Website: apple-inc
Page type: payment
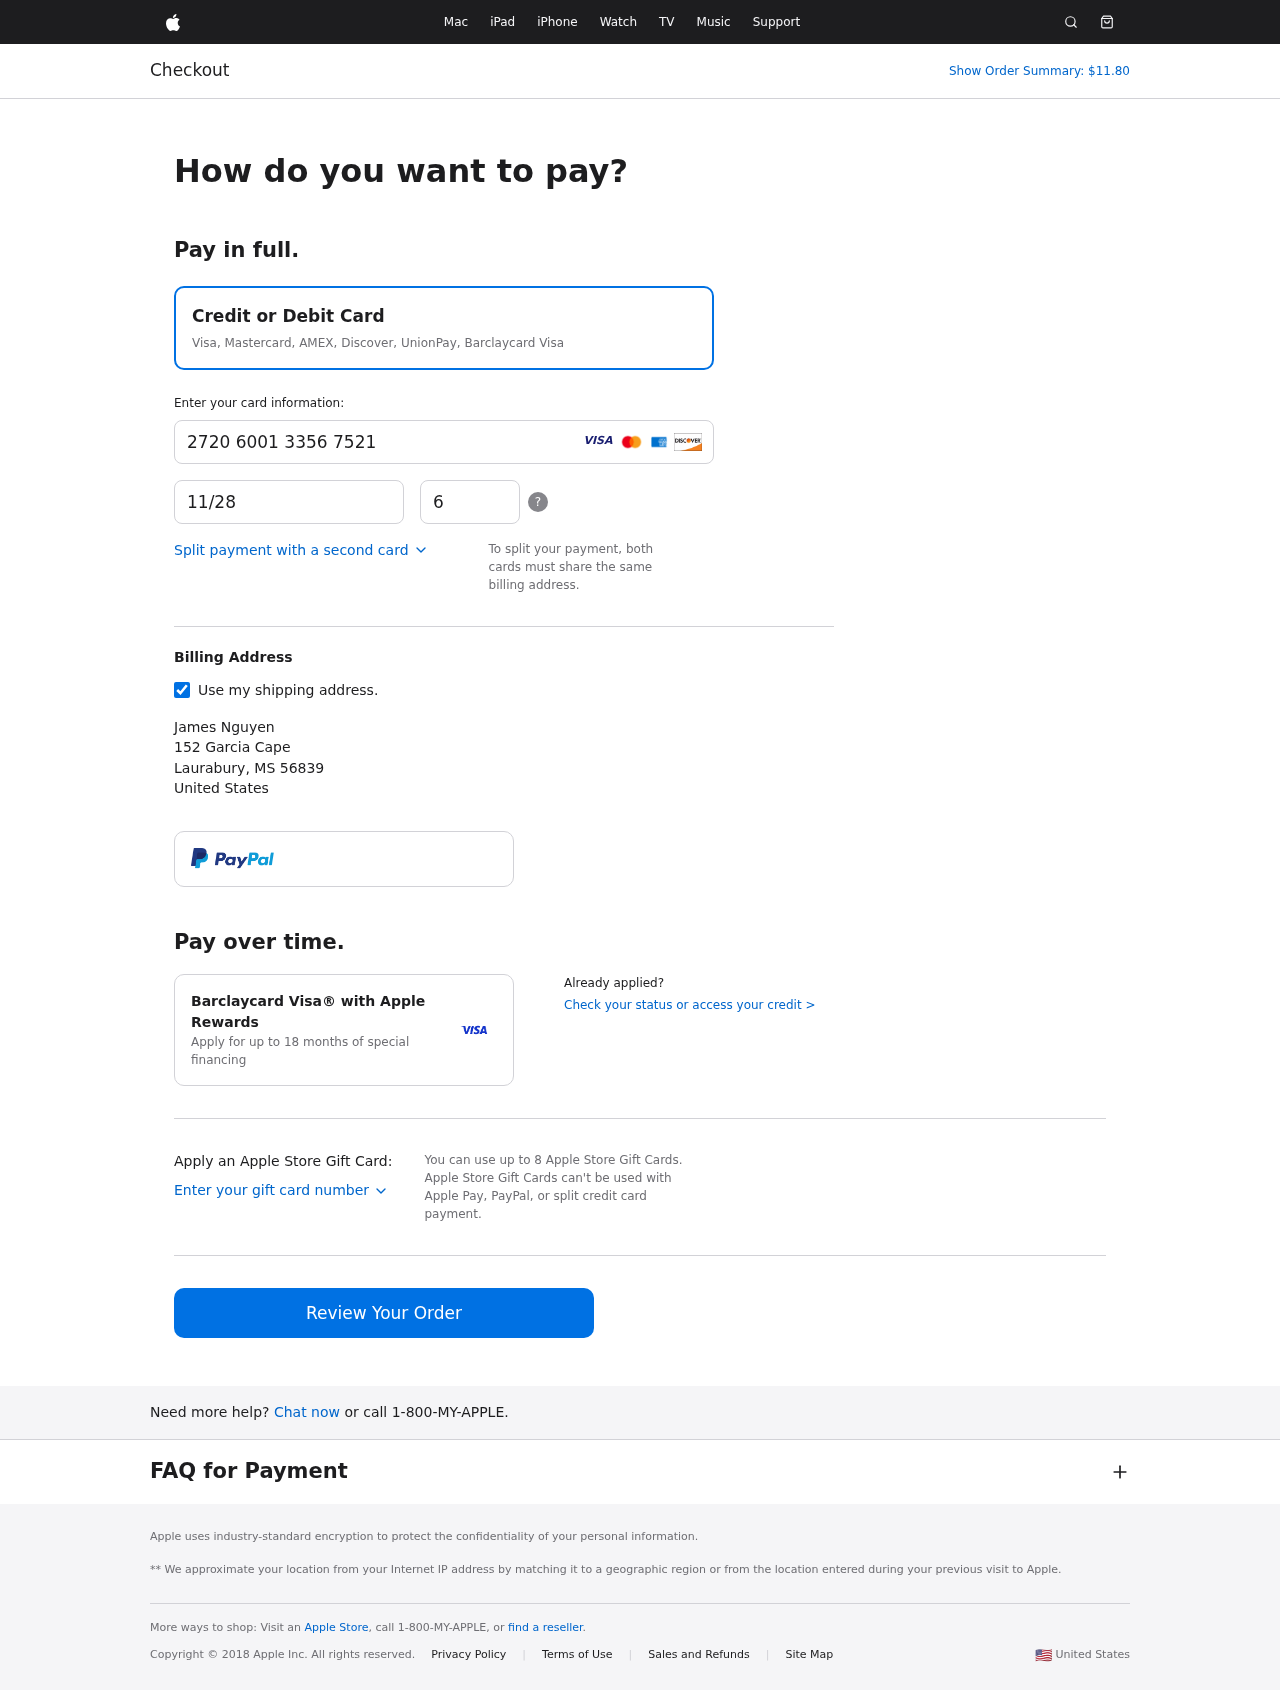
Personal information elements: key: PII_CARD_CVV
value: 647
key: PII_CARD_EXPIRY
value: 11/28
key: PII_CARD_NUMBER
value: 2720 6001 3356 7521
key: PII_CITY
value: Laurabury
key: PII_COUNTRY
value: United States
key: PII_FULLNAME
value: James Nguyen
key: PII_POSTCODE
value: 56839
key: PII_STATE_ABBR
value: MS
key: PII_STREET
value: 152 Garcia Cape
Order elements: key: ORDER_TOTAL
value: Show Order Summary: $11.80